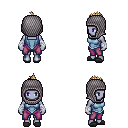
a pixel art fantasy rpg character, female body template, dark elf, purple skin, blue vest, magenta pants, white blonde mohawk hairstyle, chain hood, white cloth bandages, gray slippers, four views (front, back, left, right), 2x2 character sprite sheet, small pixel art, hard edges, no anti-aliasing